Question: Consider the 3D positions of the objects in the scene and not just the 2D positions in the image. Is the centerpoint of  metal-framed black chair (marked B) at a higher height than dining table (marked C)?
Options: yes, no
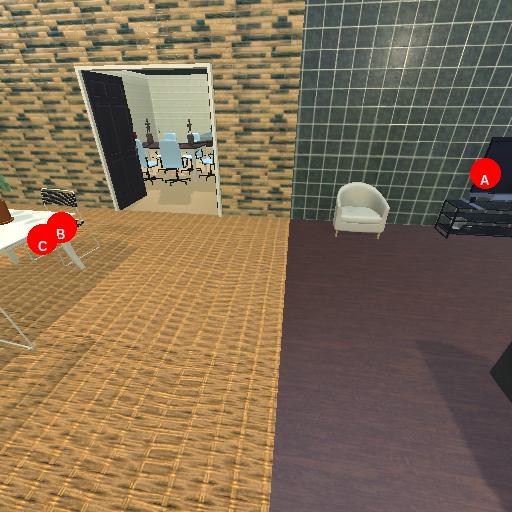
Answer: yes